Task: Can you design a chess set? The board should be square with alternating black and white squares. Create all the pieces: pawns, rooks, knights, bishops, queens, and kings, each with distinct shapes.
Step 271:
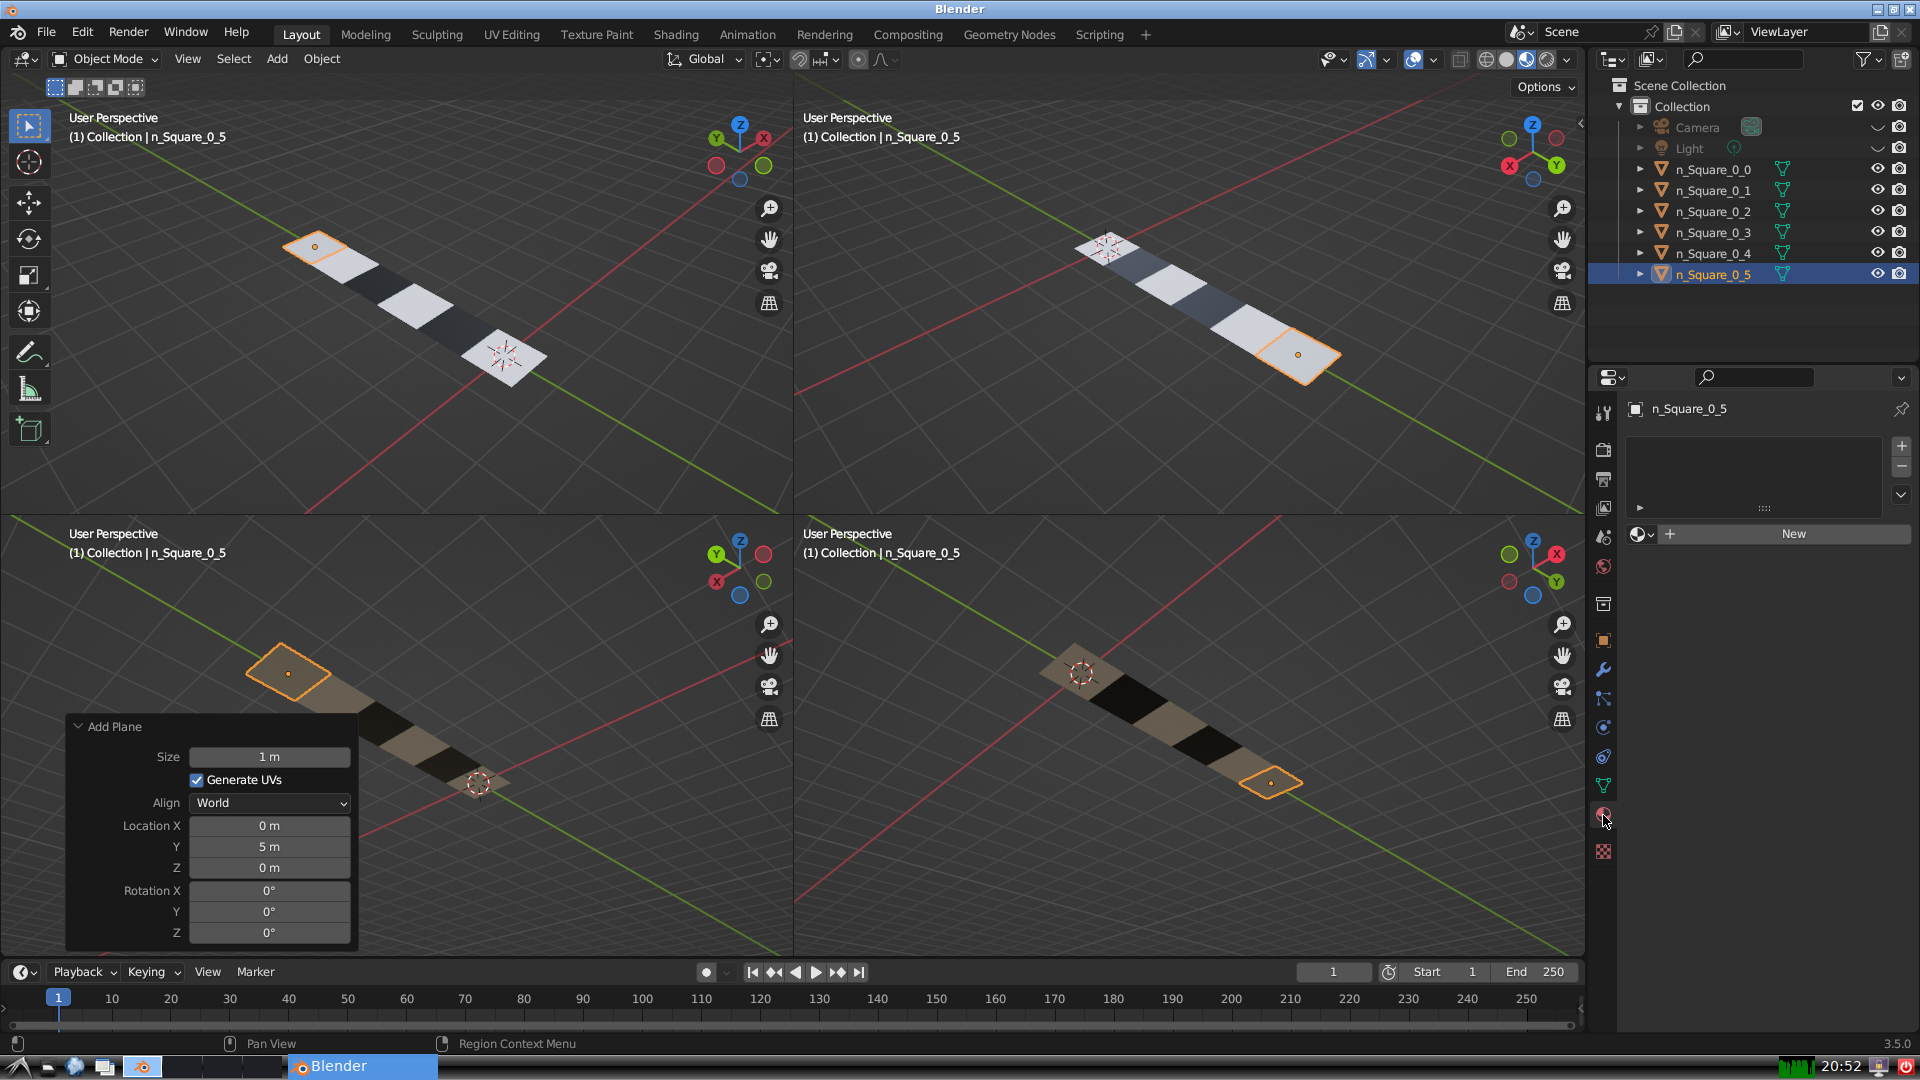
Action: {"mouse_move": [1636, 534]}